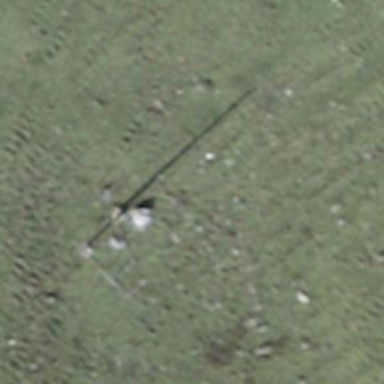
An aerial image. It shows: Pylon for aerialway.